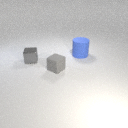
large blue rubber cylinder behind small gray metal cube